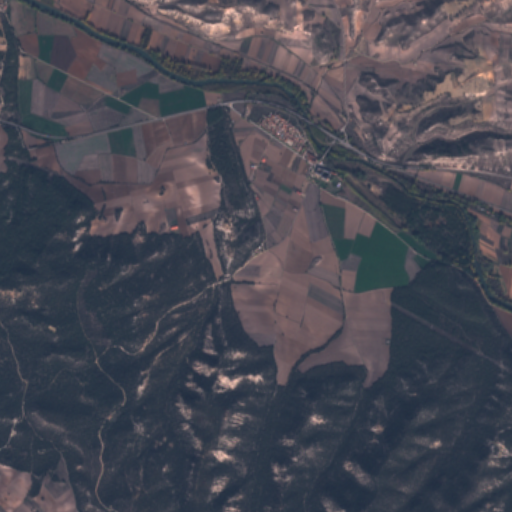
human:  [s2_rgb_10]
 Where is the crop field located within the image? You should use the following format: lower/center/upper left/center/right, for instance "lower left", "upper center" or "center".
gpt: The crop field is located in the upper center of the image.
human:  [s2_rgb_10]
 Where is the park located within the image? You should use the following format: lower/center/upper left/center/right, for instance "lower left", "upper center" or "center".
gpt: The park is located in the upper right of the image.
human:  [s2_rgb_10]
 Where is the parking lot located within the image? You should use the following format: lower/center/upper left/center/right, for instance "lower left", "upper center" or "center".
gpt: The parking lot is located in the upper center of the image.
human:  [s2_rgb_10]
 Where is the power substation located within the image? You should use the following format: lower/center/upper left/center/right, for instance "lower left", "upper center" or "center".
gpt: The power substation is located in the upper center of the image.
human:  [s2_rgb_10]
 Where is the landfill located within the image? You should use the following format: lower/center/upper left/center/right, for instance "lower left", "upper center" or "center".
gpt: There is no landfill in the image.